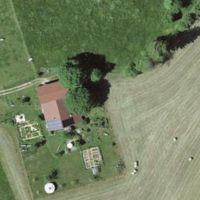
EUNIS habitat code: 24
Species observed at this site:
Levisticum officinale